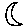
Label: moon